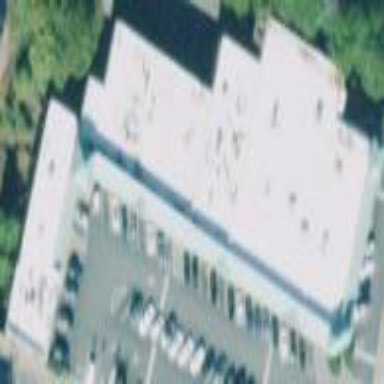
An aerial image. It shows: Retail building.